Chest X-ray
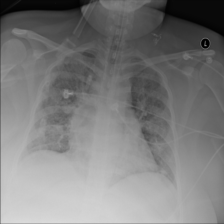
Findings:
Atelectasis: negative
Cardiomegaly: negative
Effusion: negative
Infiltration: positive
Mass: negative
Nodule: negative
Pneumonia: negative
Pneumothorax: negative
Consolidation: negative
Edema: negative
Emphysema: negative
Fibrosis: negative
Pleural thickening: negative
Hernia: negative